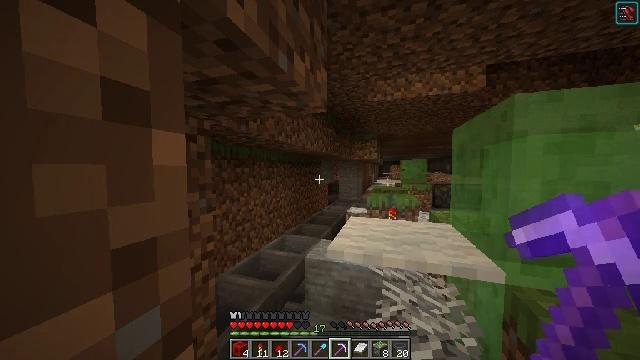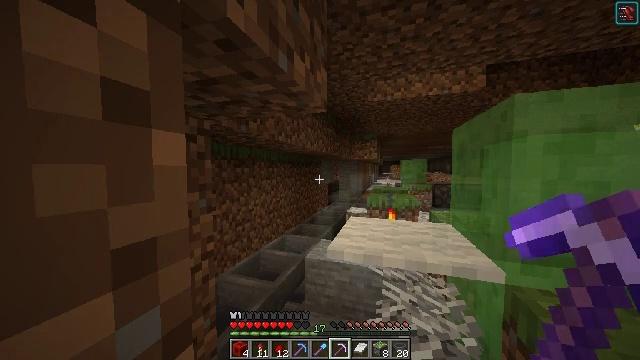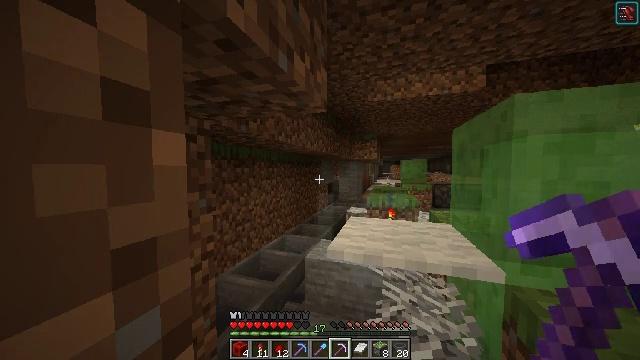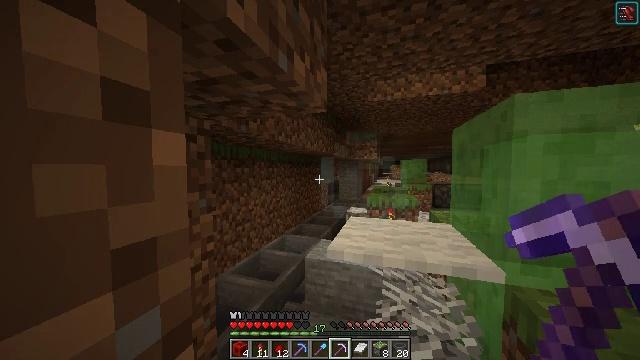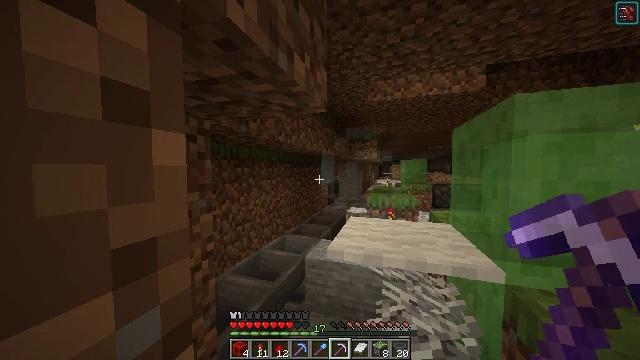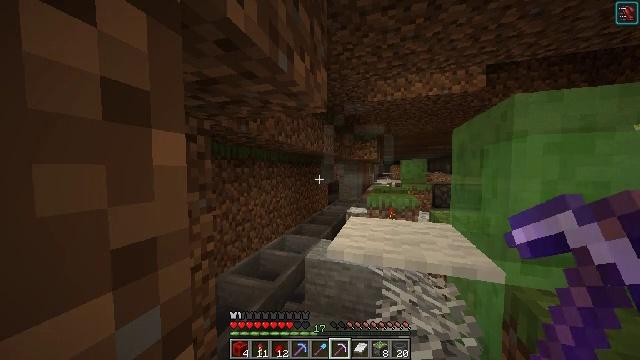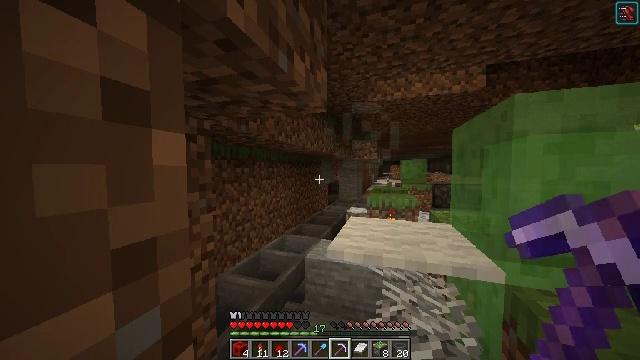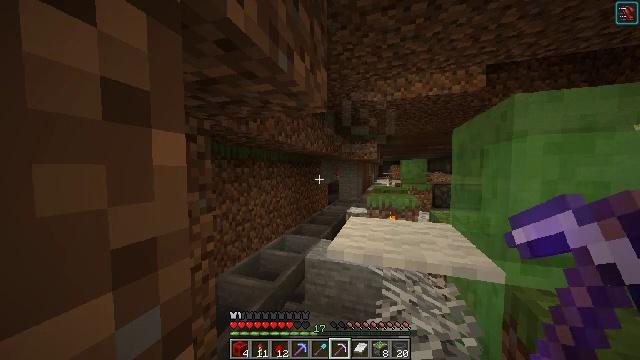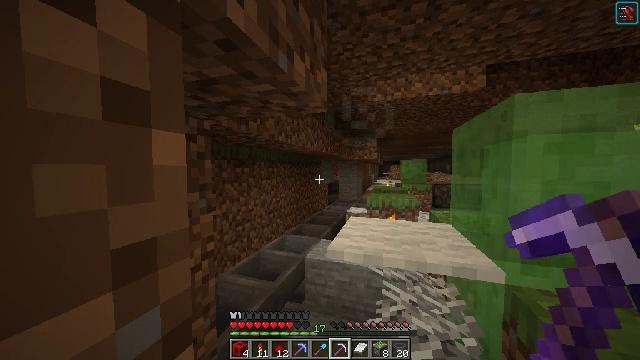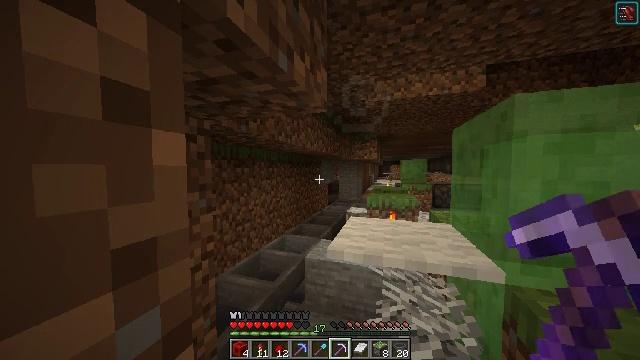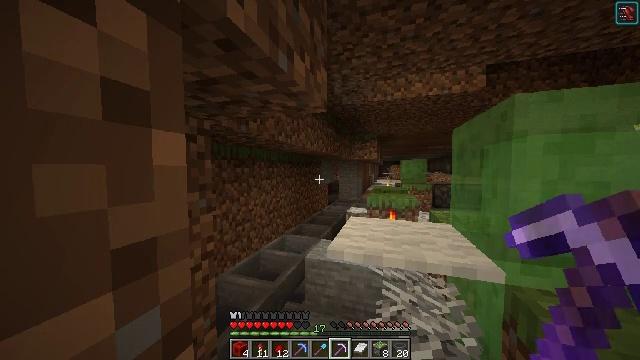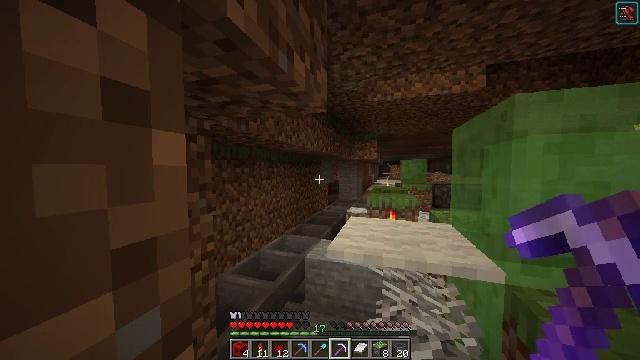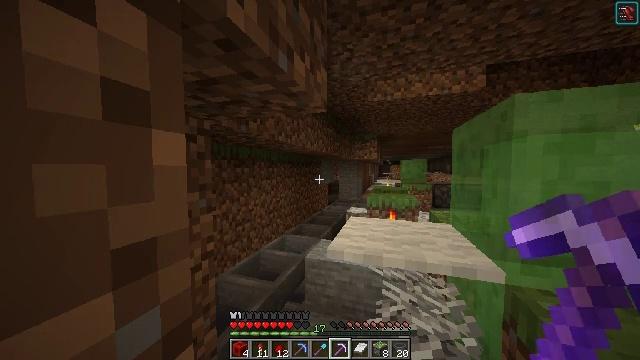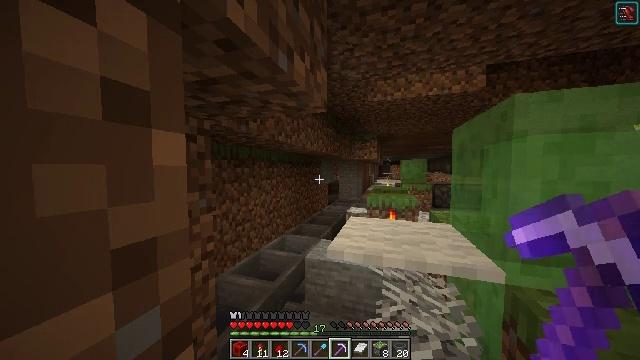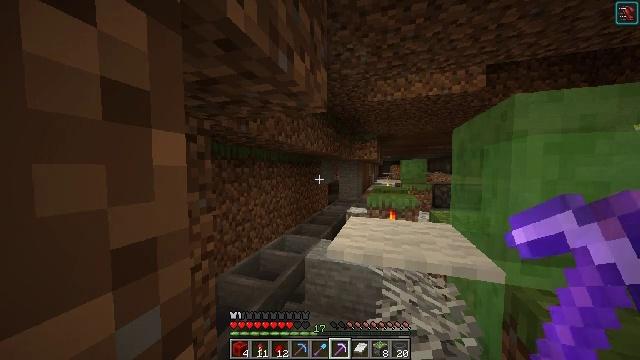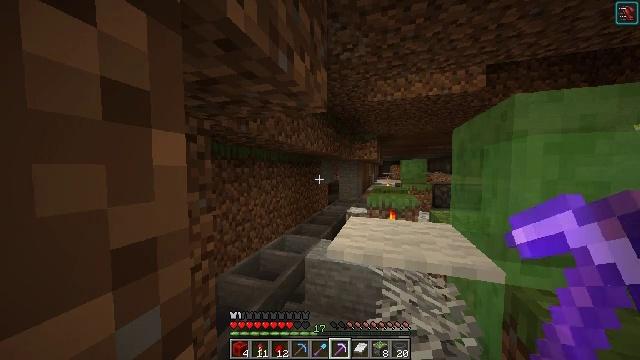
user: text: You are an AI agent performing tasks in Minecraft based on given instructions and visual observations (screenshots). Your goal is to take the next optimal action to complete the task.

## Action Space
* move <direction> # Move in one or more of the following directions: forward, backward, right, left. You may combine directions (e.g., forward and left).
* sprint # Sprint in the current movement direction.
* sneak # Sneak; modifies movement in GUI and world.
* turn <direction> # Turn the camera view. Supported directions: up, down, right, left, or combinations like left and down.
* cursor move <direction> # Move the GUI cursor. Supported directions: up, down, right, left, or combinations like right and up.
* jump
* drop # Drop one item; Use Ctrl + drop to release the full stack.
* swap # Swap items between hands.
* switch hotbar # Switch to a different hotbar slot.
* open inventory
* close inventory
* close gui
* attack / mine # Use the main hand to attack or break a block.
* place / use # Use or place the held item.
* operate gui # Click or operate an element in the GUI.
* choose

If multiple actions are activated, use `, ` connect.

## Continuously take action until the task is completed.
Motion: motion action
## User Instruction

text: Gather the white carpet for inventory.
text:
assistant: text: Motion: no_op
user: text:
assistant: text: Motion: no_op
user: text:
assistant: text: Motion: no_op
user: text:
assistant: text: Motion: no_op
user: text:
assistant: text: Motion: no_op
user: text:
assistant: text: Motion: no_op
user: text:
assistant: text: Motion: no_op
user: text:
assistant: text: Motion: no_op
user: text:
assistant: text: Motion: no_op
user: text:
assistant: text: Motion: no_op
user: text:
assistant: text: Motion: no_op
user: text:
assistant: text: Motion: no_op
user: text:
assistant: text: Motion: no_op
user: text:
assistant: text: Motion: no_op
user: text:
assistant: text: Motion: no_op
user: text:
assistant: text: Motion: no_op
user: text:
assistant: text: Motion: no_op
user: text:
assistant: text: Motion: no_op
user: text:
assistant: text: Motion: no_op
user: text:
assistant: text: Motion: no_op
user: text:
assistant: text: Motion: no_op
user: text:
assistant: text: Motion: no_op
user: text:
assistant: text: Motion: no_op
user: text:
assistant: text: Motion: no_op
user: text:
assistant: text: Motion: no_op
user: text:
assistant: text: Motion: no_op
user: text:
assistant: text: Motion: no_op
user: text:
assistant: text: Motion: no_op
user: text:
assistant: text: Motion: no_op
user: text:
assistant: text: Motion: no_op